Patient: sex M, age 29
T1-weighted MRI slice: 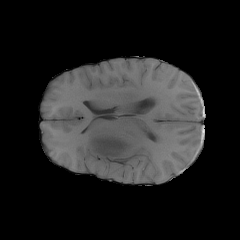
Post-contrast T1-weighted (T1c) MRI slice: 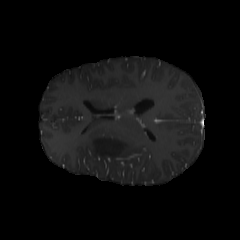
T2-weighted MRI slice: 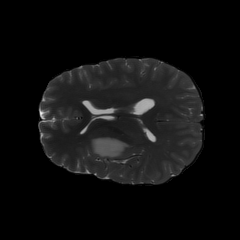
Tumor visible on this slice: yes
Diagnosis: Astrocytoma, IDH-mutant
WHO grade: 4